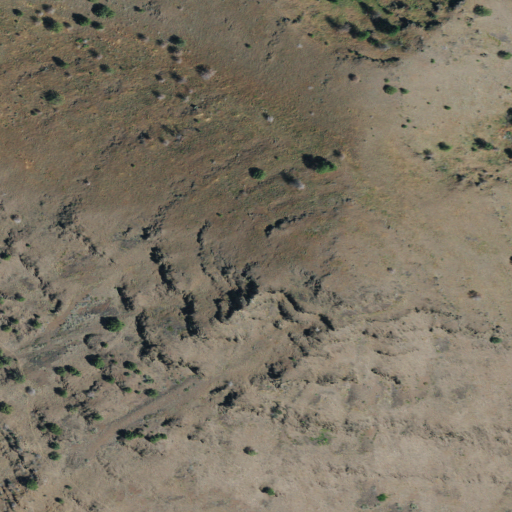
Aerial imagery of mountain in Oregon named Sugarloaf containing grassland, shrub, and evergreen forest